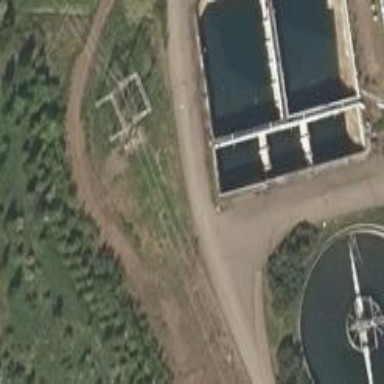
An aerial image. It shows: Body of wastewater.